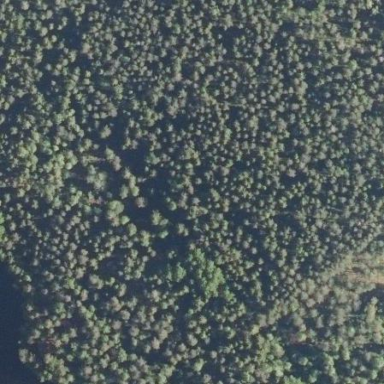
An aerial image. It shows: Forest area.